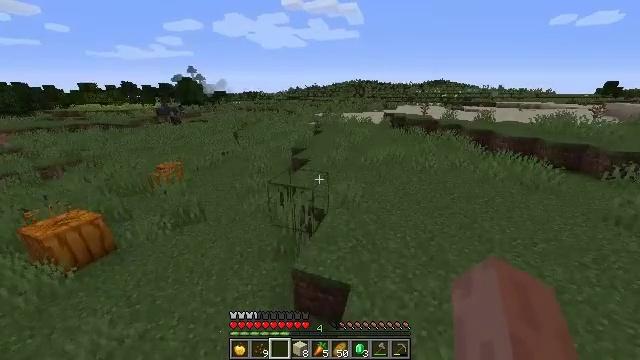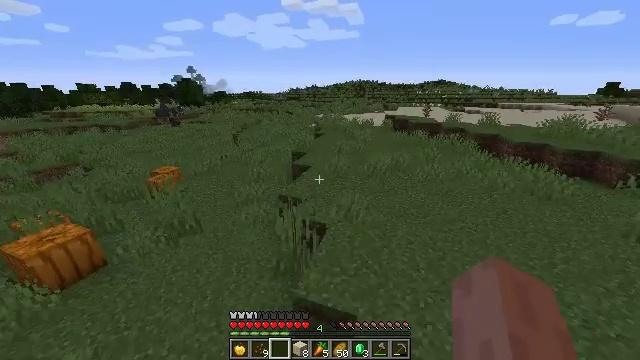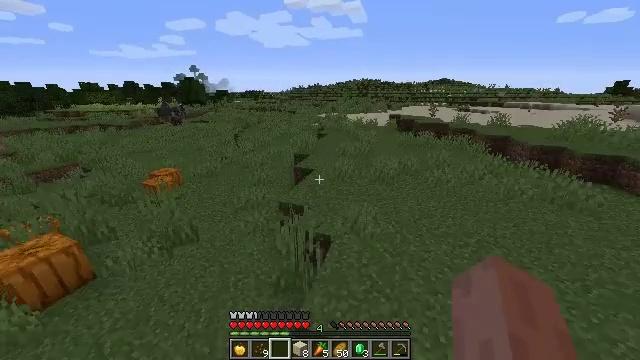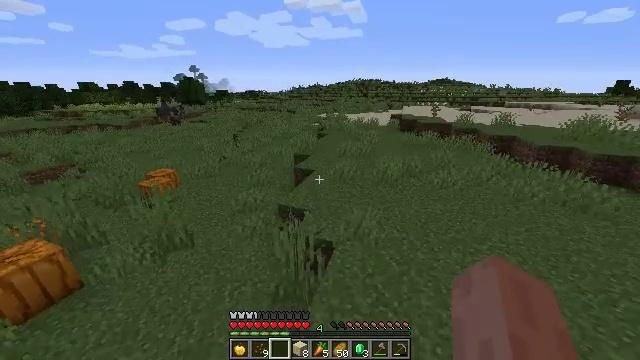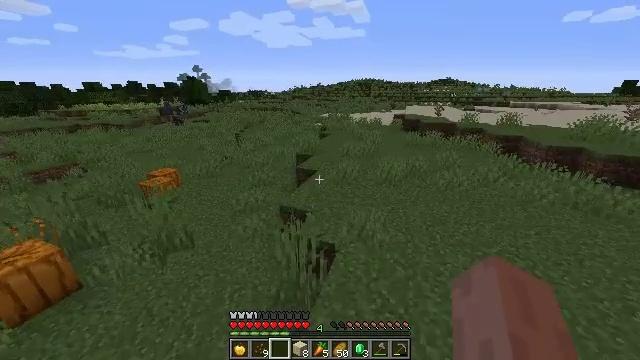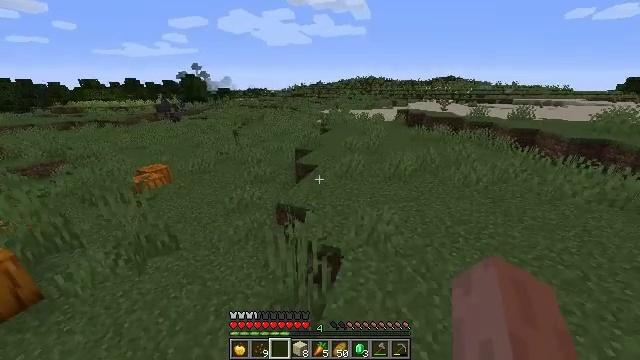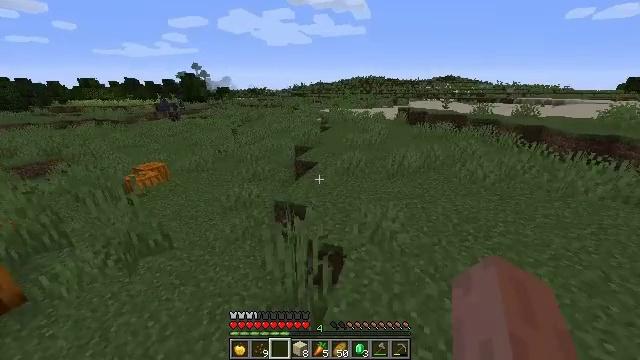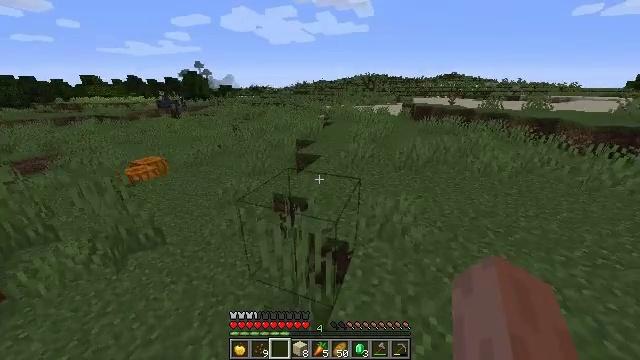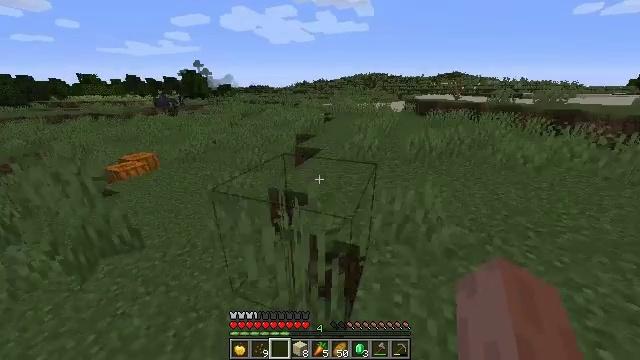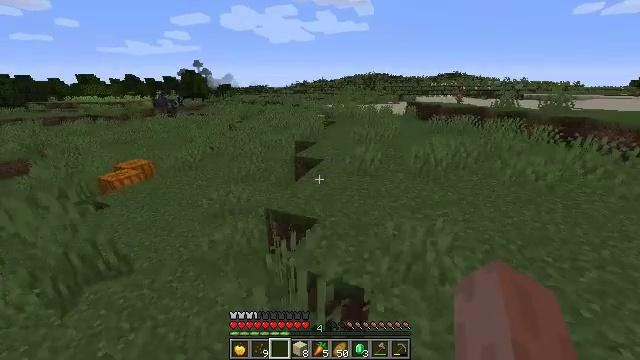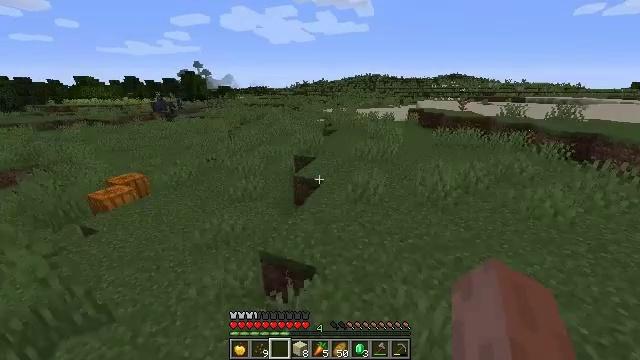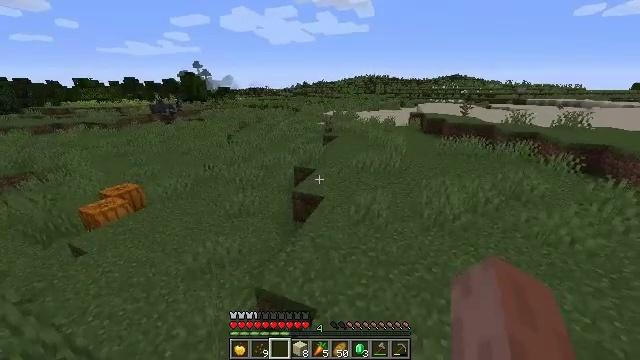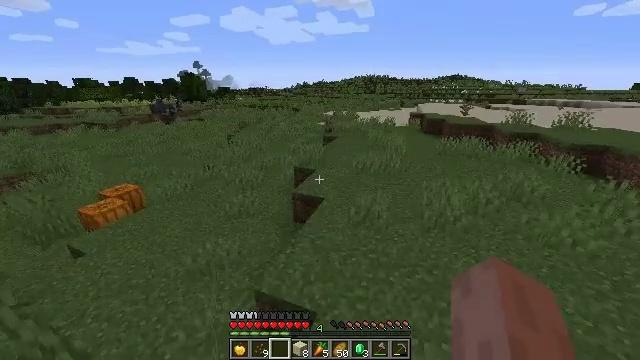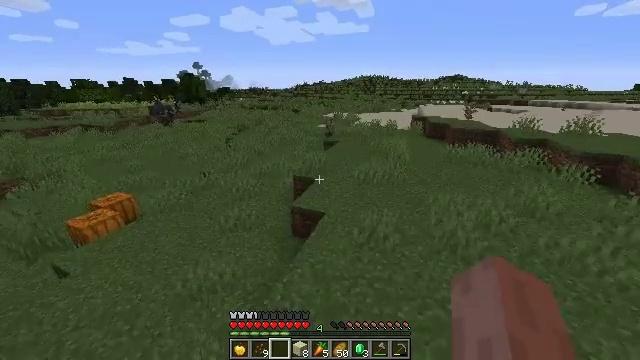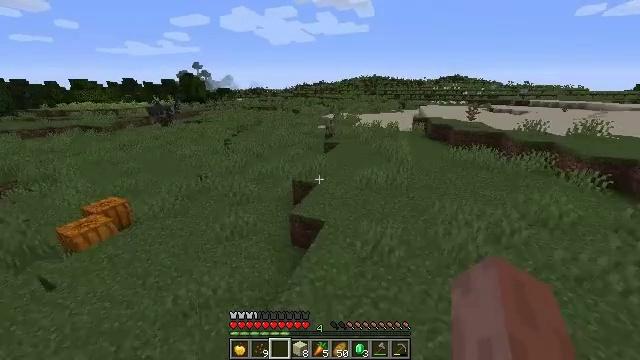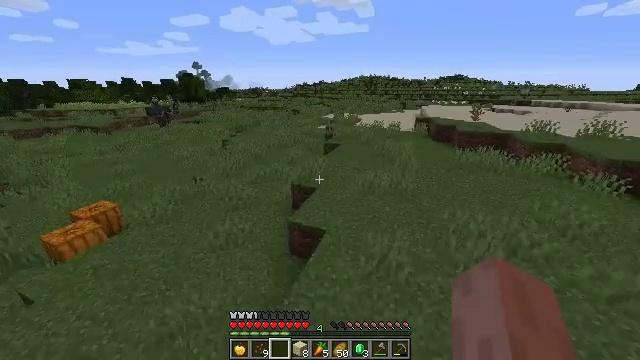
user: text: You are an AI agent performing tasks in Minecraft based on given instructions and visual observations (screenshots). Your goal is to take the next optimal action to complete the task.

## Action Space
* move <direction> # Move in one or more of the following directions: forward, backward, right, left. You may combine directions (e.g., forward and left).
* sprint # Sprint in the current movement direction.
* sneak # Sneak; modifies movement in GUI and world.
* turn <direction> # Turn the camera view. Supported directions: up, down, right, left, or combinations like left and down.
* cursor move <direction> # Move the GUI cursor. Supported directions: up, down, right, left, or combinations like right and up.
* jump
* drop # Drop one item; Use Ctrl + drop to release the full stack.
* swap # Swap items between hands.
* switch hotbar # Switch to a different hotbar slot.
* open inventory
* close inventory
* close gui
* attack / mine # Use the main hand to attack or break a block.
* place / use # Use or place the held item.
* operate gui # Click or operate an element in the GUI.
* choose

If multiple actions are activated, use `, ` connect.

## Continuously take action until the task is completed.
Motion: motion action
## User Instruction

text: Break the yellow bed.
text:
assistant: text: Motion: move forward, jump
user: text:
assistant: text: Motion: move forward, jump
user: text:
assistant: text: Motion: move forward, jump
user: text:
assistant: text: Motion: move forward, jump
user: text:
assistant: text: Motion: move forward, jump
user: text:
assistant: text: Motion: move forward, jump
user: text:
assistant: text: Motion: move forward, jump
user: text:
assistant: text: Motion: move forward, jump
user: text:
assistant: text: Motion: move forward, jump
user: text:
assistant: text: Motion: move forward, jump
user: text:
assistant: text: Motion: move forward, jump
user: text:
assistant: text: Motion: move forward, jump
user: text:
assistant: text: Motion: move forward, jump
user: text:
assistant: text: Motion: move forward, jump
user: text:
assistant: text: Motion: move forward, jump
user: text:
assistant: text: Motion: move forward, jump
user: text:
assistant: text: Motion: move forward, jump
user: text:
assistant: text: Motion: move forward, jump
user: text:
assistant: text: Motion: move forward, turn left and down, jump
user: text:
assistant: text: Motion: move forward, turn left and down, jump
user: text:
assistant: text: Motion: move forward, turn left and down, jump
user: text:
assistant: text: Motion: move forward, jump
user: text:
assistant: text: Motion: move forward, turn left and up, jump
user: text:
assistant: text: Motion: move forward, jump
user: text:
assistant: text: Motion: move forward, jump
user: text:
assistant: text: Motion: move forward, jump
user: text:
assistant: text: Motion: move forward, jump
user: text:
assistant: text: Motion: move forward, jump
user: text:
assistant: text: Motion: move forward, jump
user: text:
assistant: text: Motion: move forward, jump